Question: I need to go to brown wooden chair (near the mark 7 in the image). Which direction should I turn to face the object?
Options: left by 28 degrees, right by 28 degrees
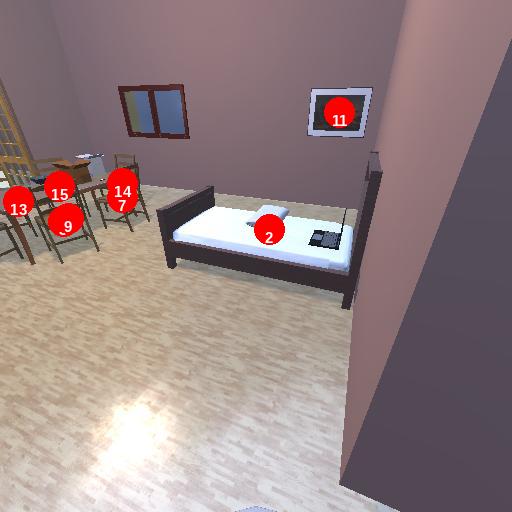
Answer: left by 28 degrees